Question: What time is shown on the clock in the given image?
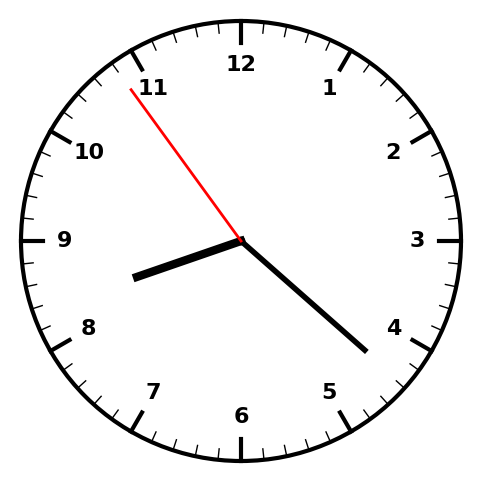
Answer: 08:21:54